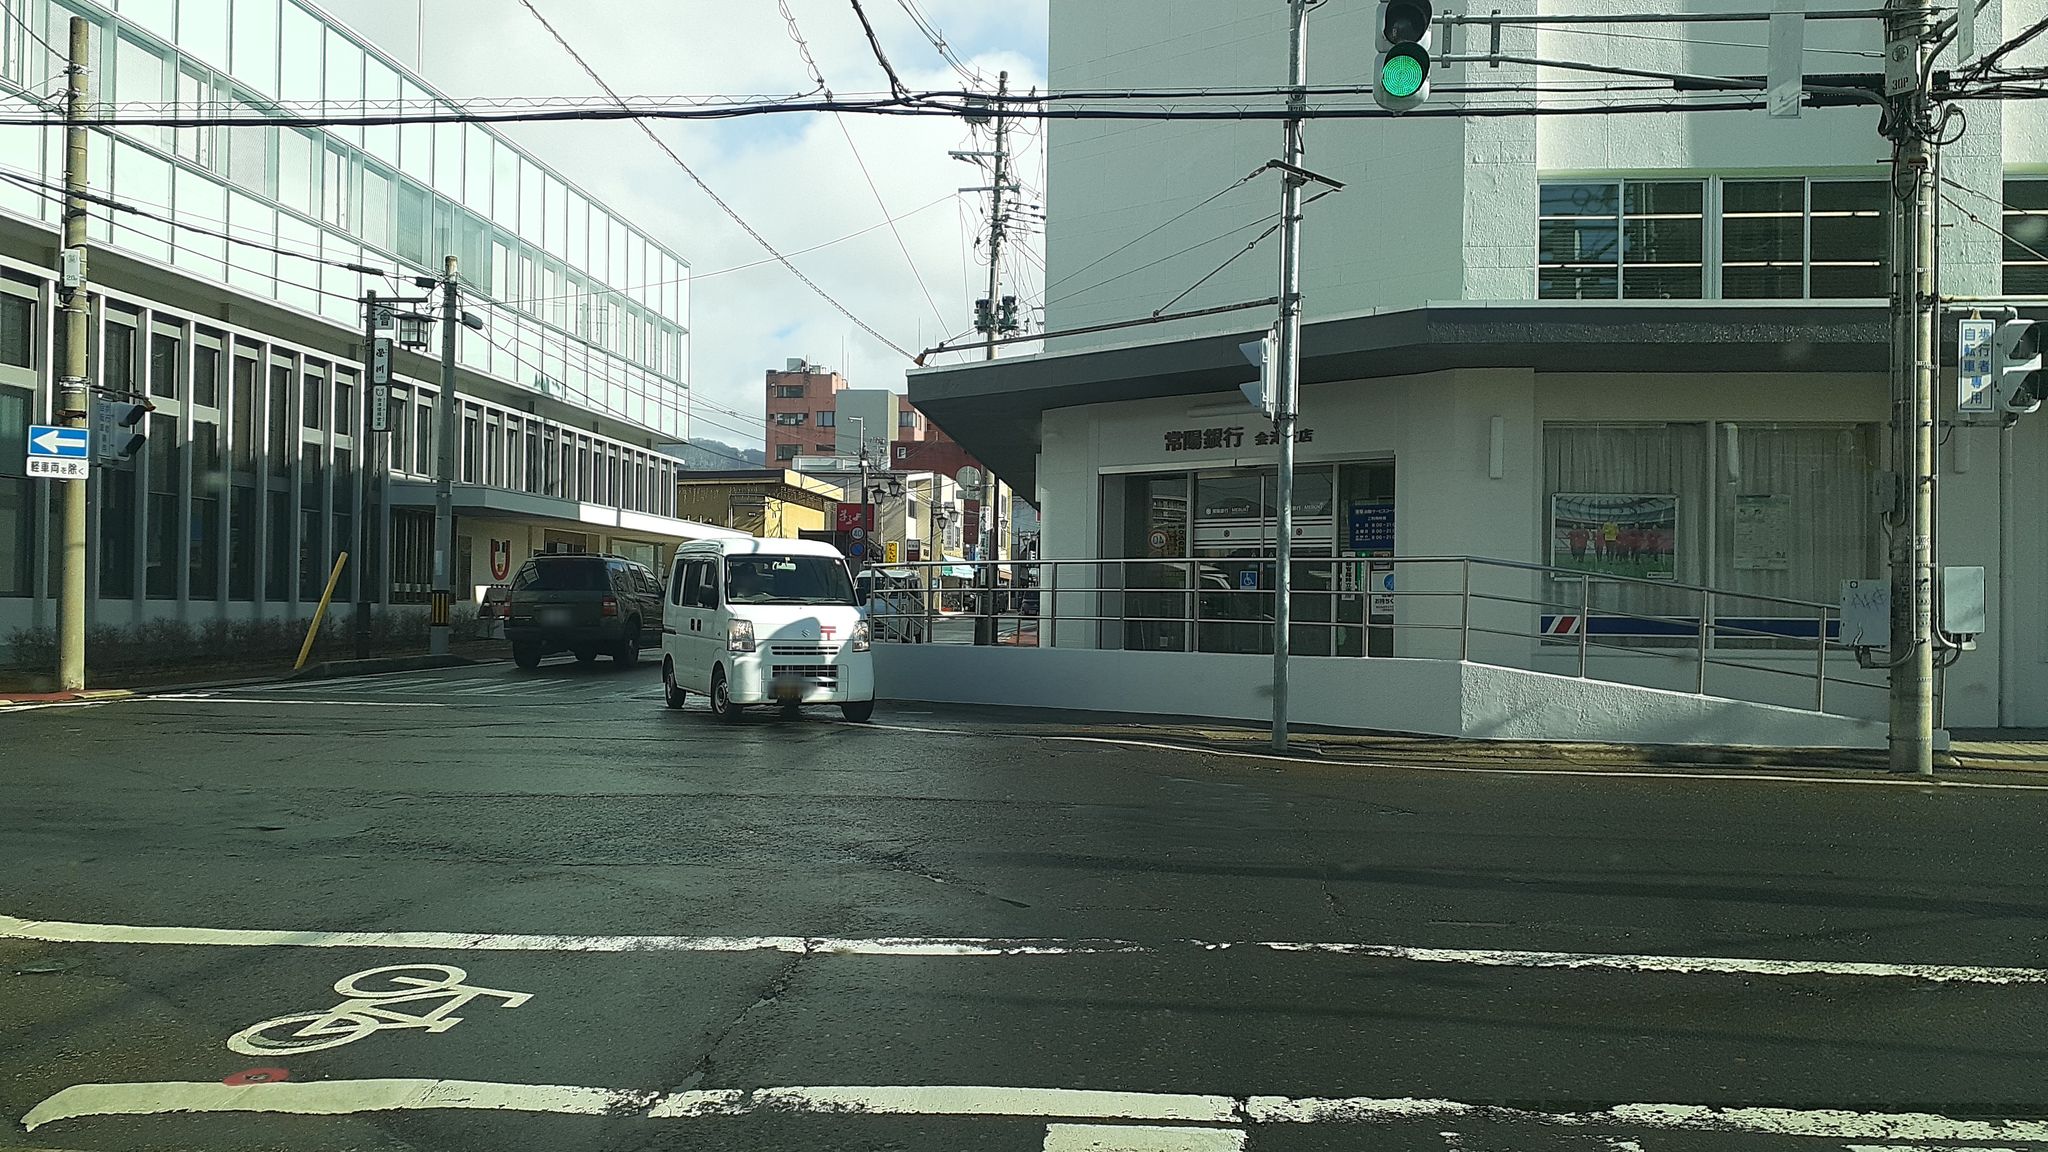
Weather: snowy
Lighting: day
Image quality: good
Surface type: railway
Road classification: secondary
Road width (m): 3.1
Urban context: urban centre
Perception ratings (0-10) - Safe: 2.98, Lively: 2.85, Beautiful: 4.97, Boring: 2.61, Depressing: 7.12, Wealthy: 4.05